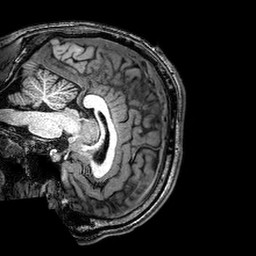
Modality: T1w
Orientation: sagittal
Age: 28
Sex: male